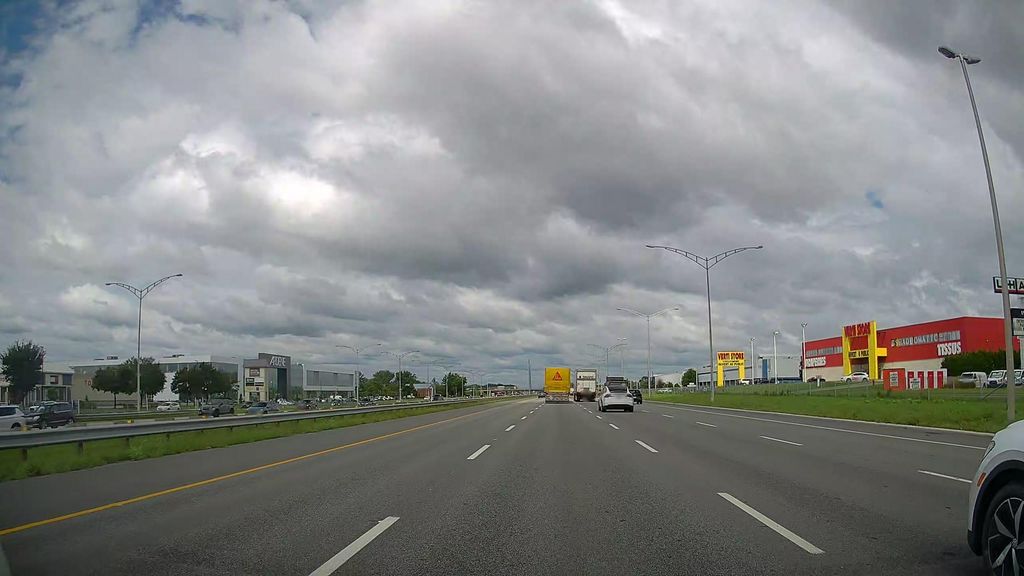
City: montreal